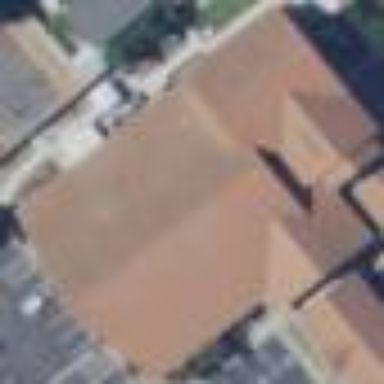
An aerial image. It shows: Beautiful church building.